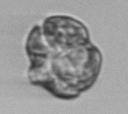
Label: Karenia